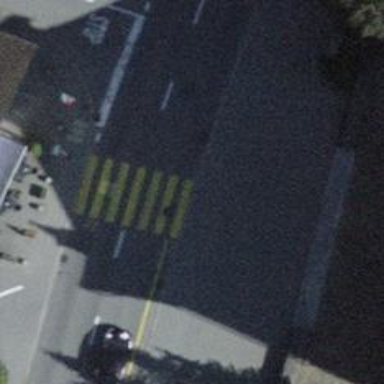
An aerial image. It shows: Uncontrolled zebra crossing with notable zebra markings.